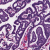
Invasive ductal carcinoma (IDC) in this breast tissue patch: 1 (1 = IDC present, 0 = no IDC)